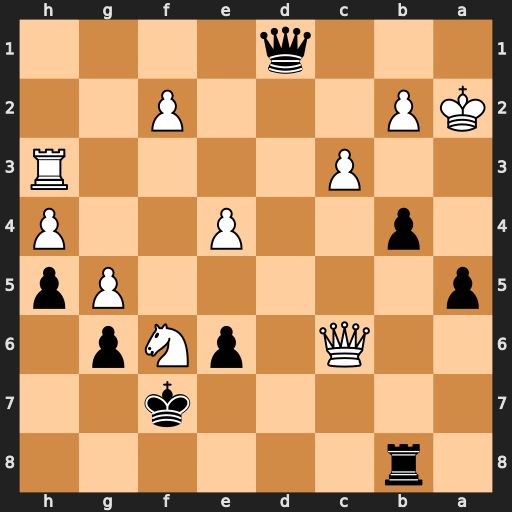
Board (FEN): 1r6/5k2/2Q1pNp1/p5Pp/1p2P2P/2P4R/KP3P2/3q4
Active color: b
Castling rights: -
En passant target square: -
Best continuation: b3+ Ka3 Qa1#